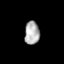
Tissue: skin
Cell type: Epithelial cells
Senescence score: 0.7036
Nuclear area (px): 336
Mean DAPI intensity: 175.94